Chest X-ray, PA view. Patient: 46 years old, sex F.
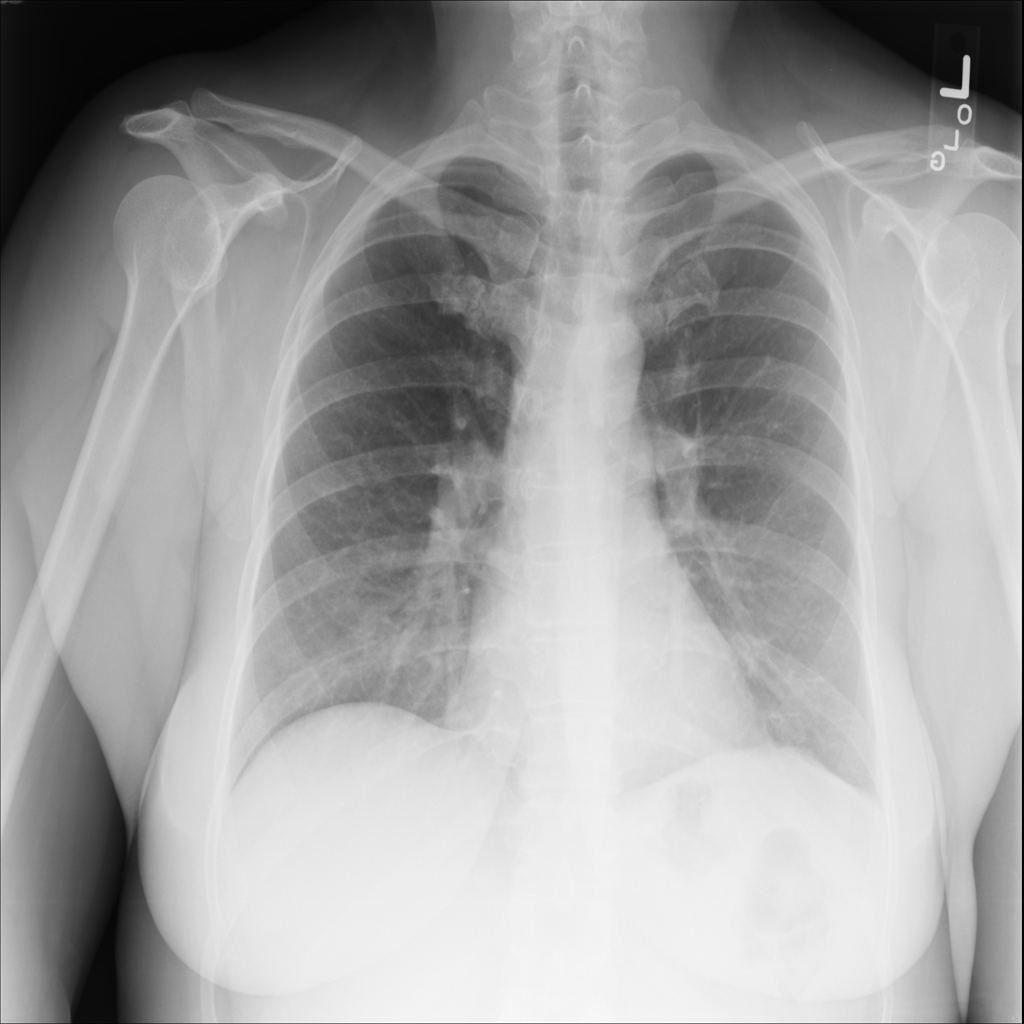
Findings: No Finding